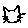
Label: cat